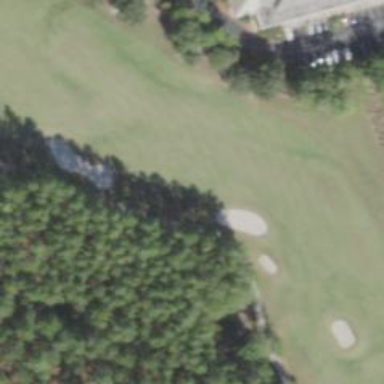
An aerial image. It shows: Service road designated as golf cart path.